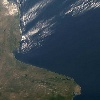
Label: water